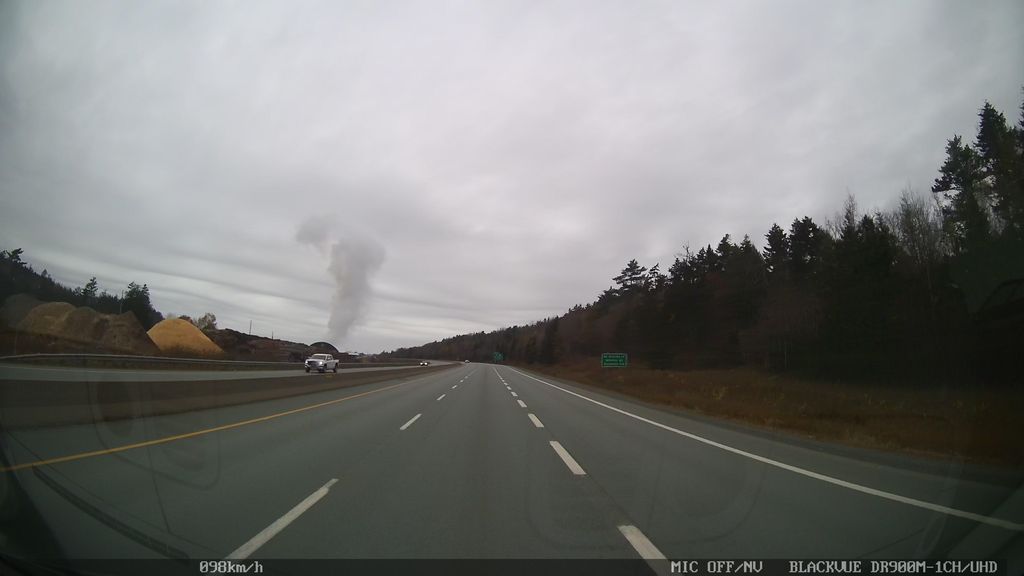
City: halifax